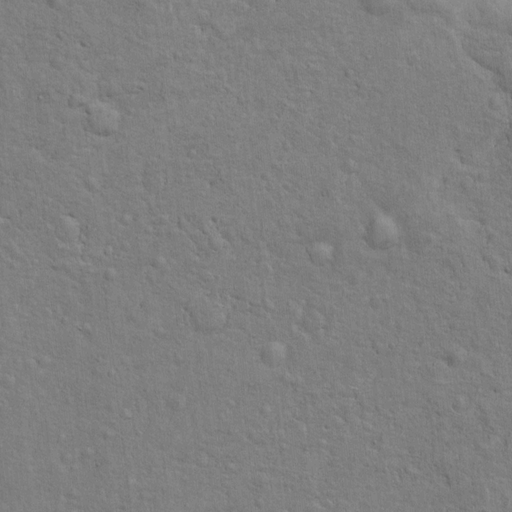
Classes present: Background, Cone